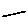
Label: line